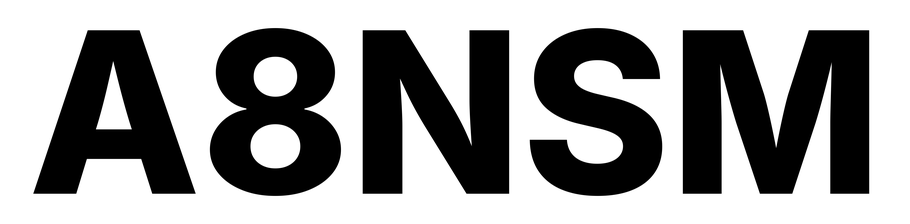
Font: Inter_ExtraBold